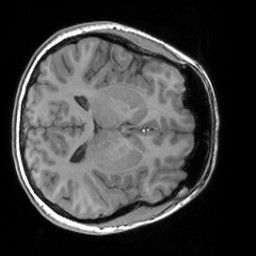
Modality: T1w
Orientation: axial
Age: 24
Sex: female
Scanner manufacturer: siemens
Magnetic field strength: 3 T
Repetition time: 1.63 s
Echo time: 0.00311 s